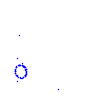
Particle: proton